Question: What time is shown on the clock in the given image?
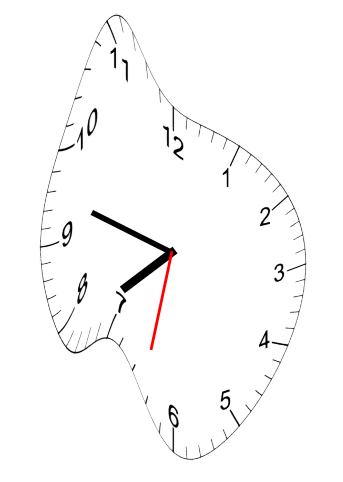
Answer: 07:47:32